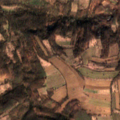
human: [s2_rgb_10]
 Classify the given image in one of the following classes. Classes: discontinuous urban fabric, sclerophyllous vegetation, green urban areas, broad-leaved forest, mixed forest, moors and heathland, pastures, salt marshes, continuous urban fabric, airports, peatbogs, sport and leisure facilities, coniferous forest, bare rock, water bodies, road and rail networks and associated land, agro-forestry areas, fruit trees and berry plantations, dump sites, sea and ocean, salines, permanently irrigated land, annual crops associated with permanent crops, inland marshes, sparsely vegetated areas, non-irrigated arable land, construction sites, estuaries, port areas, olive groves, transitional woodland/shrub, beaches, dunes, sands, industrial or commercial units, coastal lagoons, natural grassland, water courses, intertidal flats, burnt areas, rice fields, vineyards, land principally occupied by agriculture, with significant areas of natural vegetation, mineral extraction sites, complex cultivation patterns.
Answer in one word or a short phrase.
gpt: non-irrigated arable land, complex cultivation patterns, land principally occupied by agriculture, with significant areas of natural vegetation, broad-leaved forest